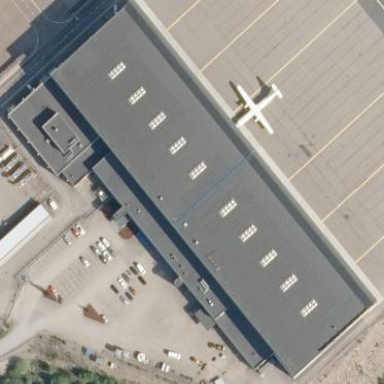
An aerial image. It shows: Hangar building.